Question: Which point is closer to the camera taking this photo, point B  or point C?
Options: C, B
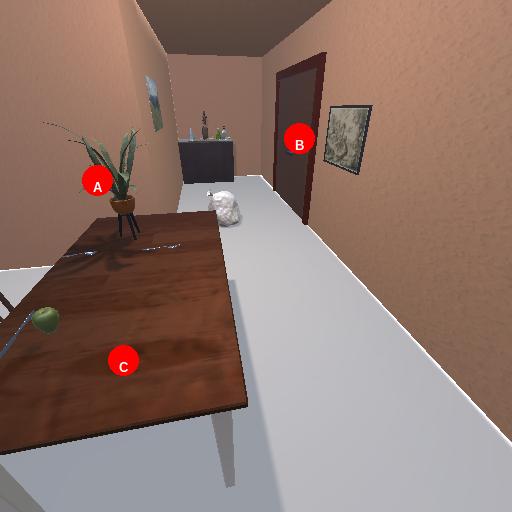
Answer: C